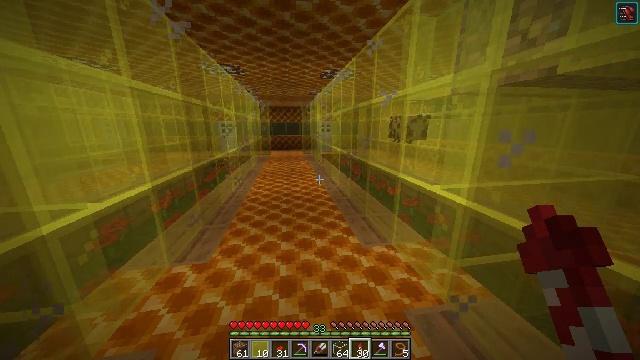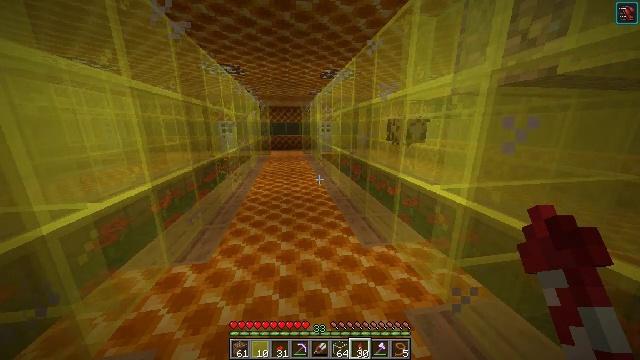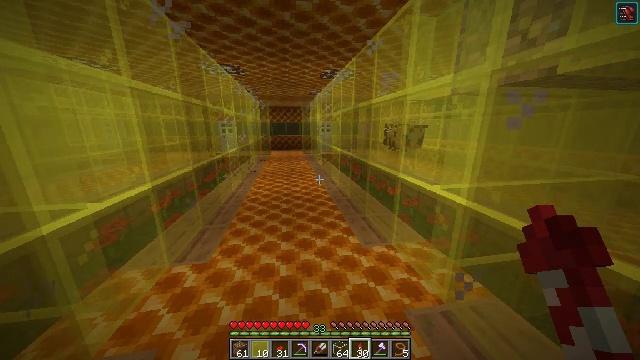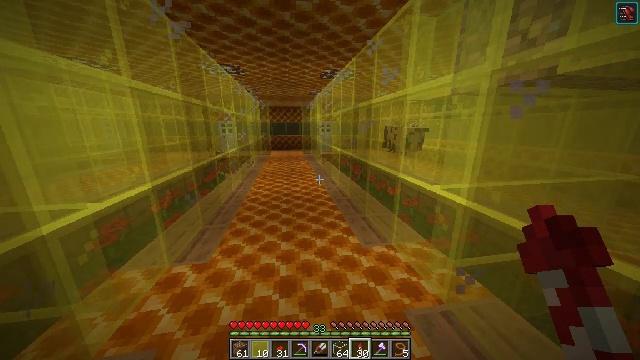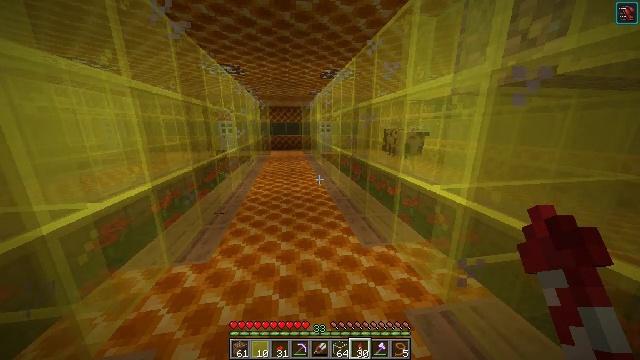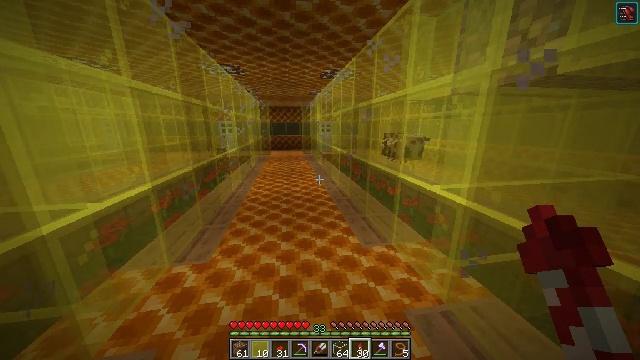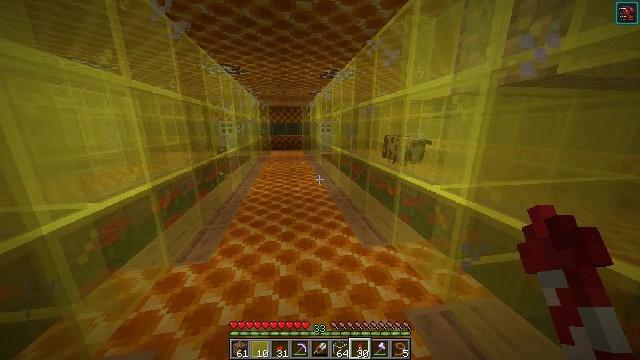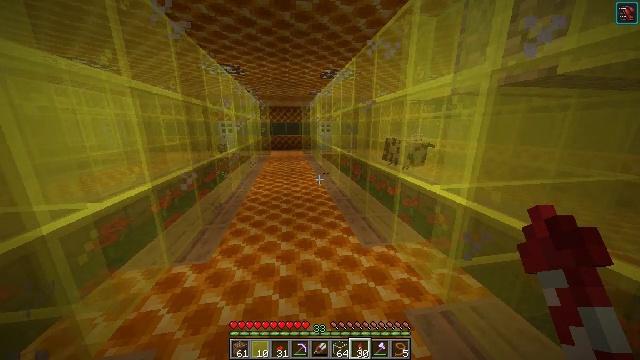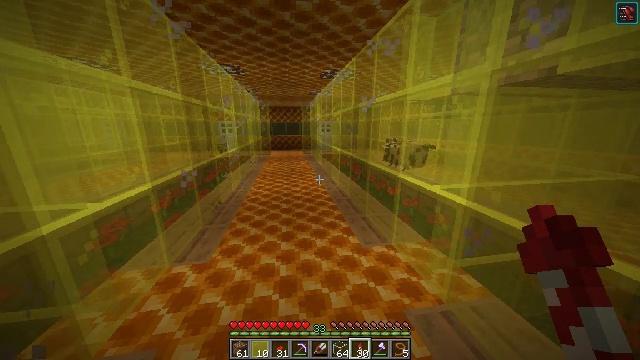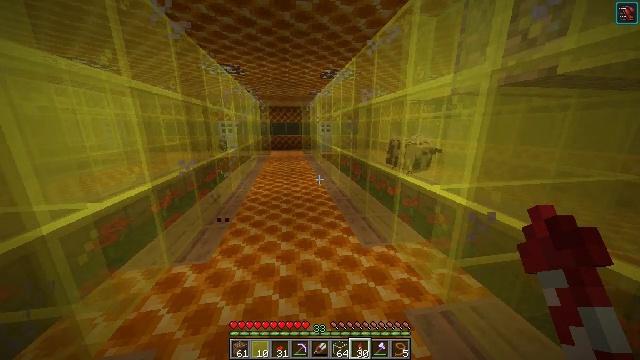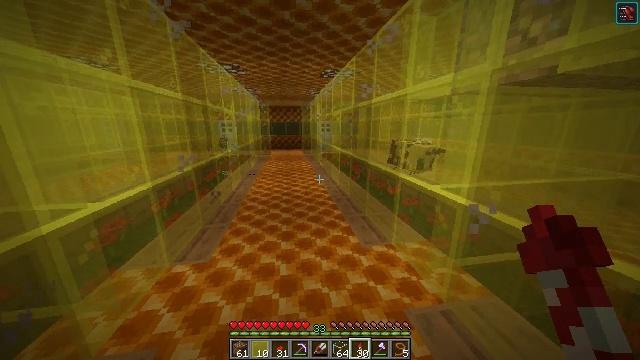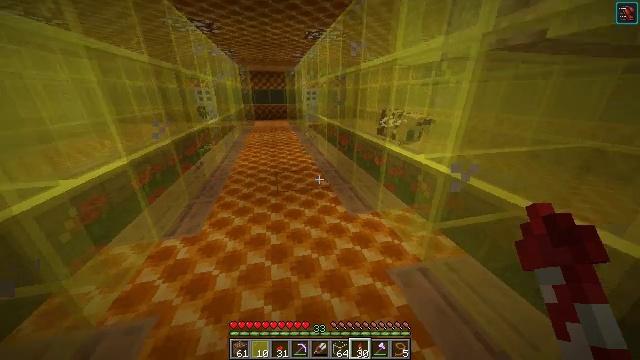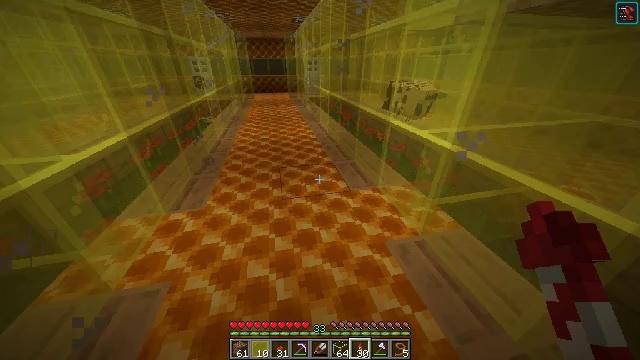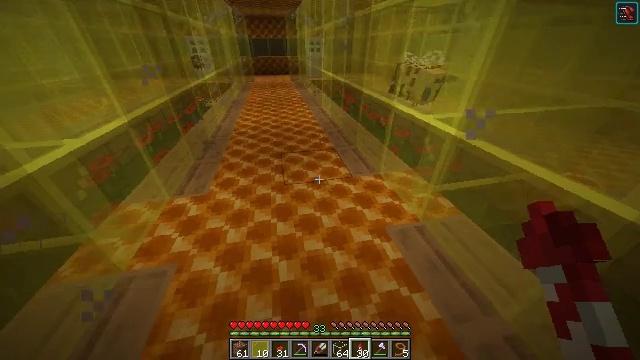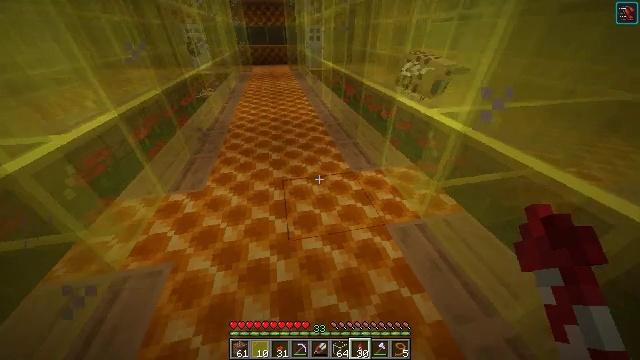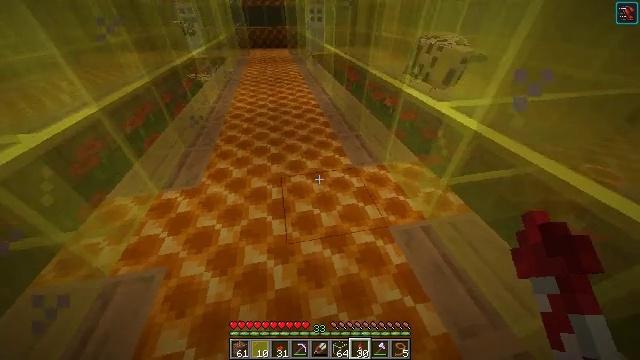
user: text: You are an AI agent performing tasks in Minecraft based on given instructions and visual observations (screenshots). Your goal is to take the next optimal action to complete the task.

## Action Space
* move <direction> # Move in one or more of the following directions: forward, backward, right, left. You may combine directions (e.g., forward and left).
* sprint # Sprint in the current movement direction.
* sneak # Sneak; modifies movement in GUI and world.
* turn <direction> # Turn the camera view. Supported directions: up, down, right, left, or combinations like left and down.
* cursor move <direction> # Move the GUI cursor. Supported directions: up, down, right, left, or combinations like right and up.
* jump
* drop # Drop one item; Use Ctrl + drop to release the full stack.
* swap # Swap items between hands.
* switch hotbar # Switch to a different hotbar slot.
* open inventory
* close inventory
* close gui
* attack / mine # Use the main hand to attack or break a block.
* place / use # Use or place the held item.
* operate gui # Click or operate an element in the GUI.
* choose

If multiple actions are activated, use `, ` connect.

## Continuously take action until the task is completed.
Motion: motion action
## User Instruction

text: Open the crafting table to make a honeycomb block with honeycombs.
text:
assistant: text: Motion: no_op
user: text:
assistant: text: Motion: no_op
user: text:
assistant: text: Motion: no_op
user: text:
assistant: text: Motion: no_op
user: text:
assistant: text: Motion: no_op
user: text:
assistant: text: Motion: no_op
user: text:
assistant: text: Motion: no_op
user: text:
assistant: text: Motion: no_op
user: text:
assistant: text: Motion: no_op
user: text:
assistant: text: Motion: no_op
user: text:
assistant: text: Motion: turn right and down
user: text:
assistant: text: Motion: turn down
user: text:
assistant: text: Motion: turn down
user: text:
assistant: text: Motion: move forward, turn down
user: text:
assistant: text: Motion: move forward, turn down
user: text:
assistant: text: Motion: move forward, turn down
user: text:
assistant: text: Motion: move forward
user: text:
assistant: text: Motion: turn left
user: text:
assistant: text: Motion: turn left
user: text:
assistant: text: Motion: no_op
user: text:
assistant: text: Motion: no_op
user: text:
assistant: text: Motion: turn left
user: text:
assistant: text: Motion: turn left
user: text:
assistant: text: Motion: turn left
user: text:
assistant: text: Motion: no_op
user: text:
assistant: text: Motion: no_op
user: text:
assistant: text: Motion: turn right
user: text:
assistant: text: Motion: turn right and down
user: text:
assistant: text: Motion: turn right
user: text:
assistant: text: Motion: turn right